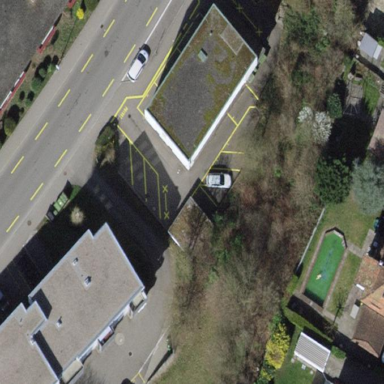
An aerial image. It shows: Office building.